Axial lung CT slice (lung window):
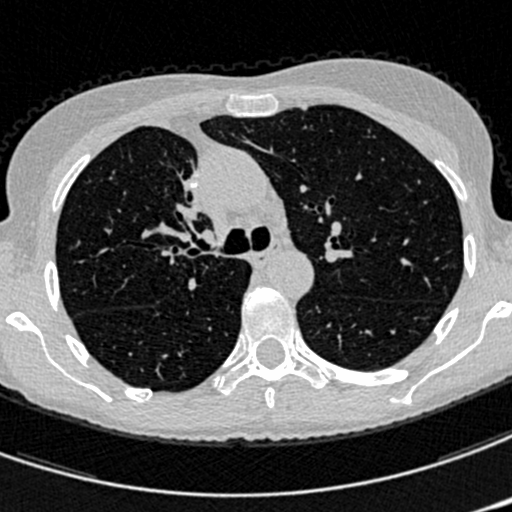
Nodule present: no